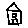
Label: house